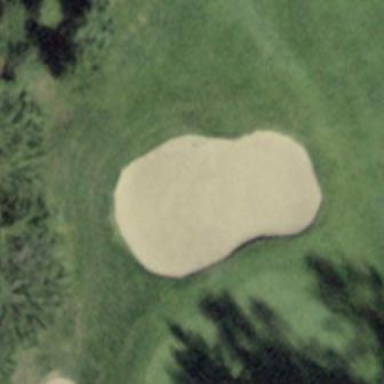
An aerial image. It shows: Golf bunker filled with natural sand.